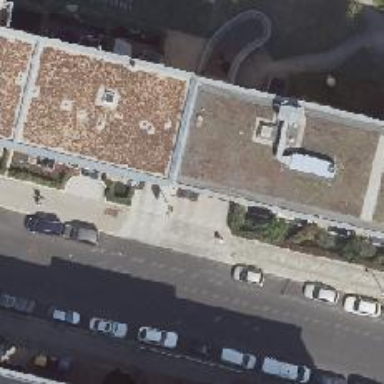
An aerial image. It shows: Parking entrance.